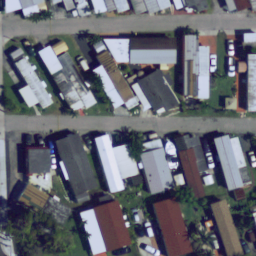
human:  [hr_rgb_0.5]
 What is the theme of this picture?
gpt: mobile home park

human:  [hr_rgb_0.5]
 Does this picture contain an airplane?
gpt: no

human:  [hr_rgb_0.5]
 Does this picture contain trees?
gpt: yes

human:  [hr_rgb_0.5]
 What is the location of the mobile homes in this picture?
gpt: up and bottom